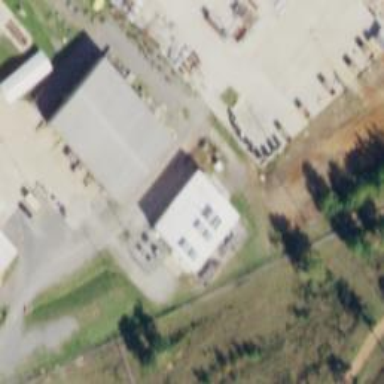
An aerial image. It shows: Generator for power supply.